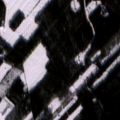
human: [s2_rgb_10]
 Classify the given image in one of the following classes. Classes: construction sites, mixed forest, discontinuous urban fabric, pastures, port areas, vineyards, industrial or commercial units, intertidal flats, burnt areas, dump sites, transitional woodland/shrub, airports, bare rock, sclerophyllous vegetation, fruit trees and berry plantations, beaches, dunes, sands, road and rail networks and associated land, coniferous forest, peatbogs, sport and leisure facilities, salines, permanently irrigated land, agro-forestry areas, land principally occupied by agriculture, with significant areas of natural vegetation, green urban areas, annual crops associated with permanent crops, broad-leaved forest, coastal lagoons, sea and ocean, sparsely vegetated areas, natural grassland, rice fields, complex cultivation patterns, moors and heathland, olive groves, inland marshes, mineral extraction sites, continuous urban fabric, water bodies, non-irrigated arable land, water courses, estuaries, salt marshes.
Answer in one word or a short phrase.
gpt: non-irrigated arable land, coniferous forest, mixed forest, transitional woodland/shrub